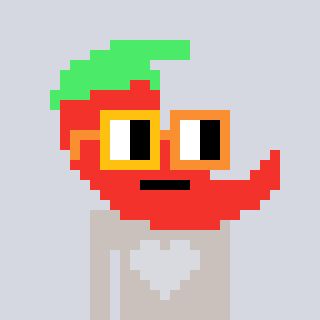
a pixel art character with square yellow and orange glasses, a chilli-shaped head and a foggrey-colored body on a cool background